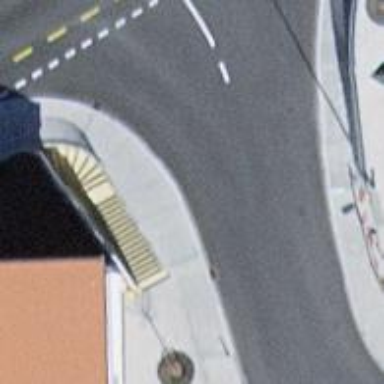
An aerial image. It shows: Sidewalk along the footway.